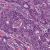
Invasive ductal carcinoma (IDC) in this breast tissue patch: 1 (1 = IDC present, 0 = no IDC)